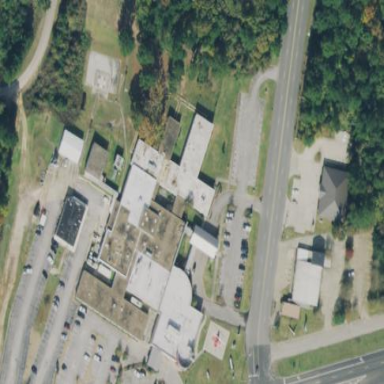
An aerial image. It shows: Hospital providing healthcare services.